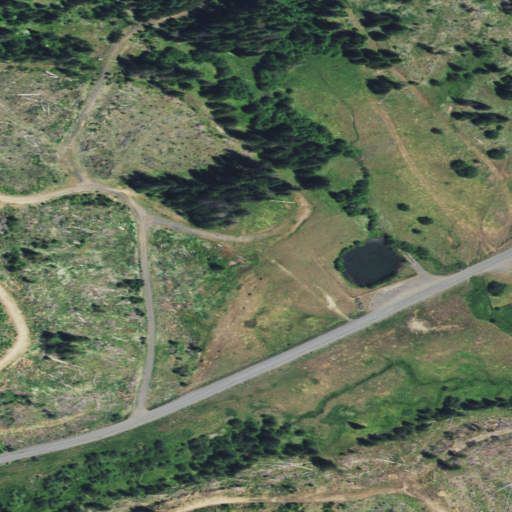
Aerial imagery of plain(s) in Idaho named Mason Meadows containing shrub, evergreen forest, woody wetlands, herbaceous wetlands, grassland, and pasture